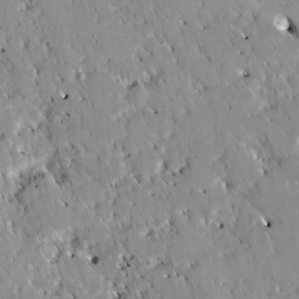
Label: non_frost